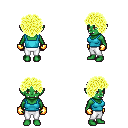
a pixel art fantasy rpg character, female body template, orc, green skin, teal pirate shirt, white pants, gold curly afro hairstyle, gold gloves, four views (front, back, left, right), 2x2 character sprite sheet, small pixel art, hard edges, no anti-aliasing